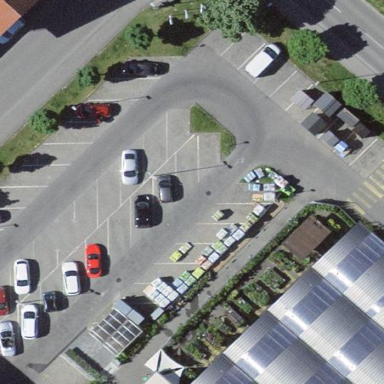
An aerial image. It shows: Parking area with asphalt surface.